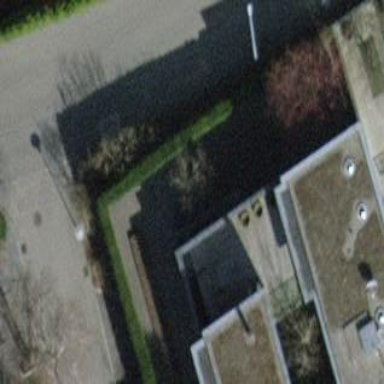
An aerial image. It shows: Building with flat roof.